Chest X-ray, PA view. Patient: 54 years old, sex M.
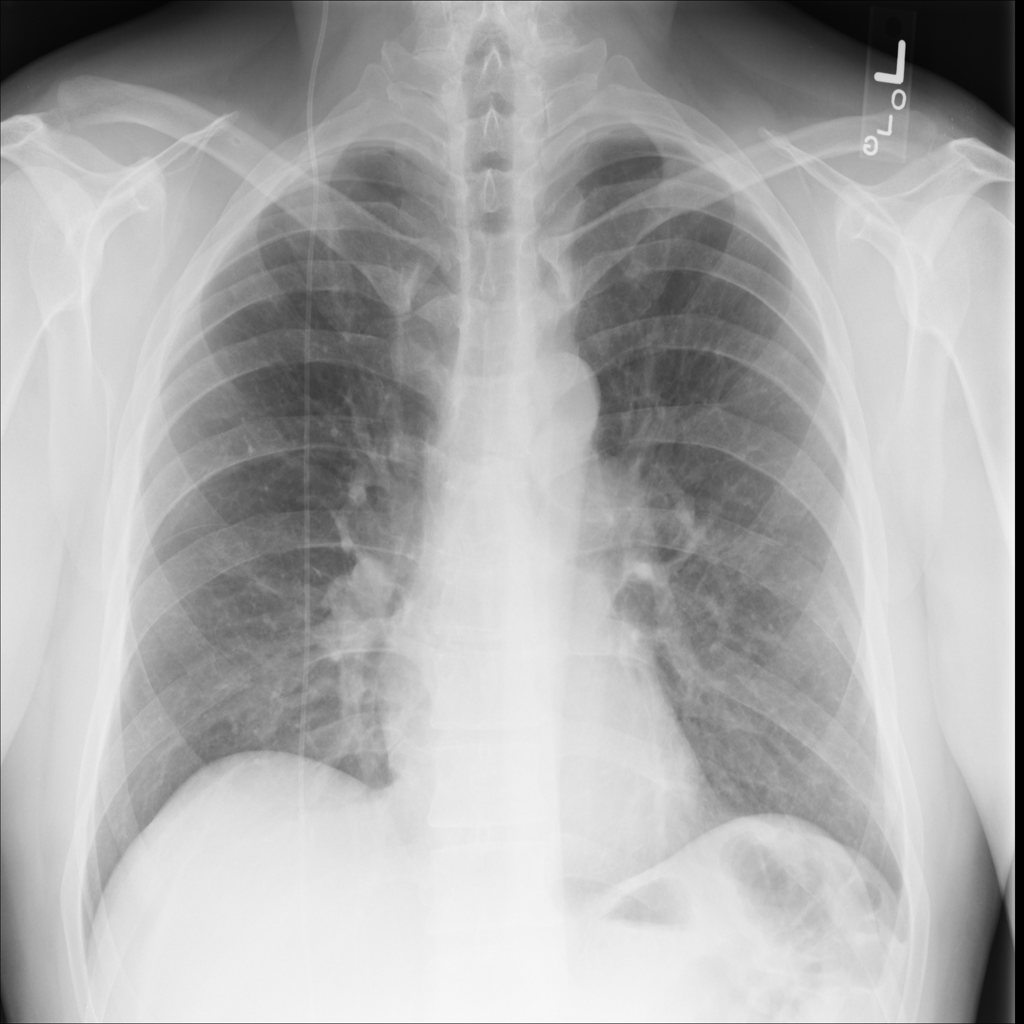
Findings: No Finding